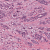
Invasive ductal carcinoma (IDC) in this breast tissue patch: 1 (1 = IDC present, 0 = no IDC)